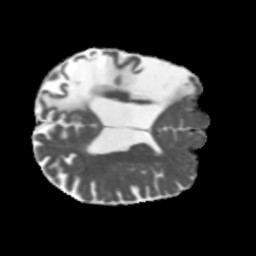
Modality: MD
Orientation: axial
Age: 71
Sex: male
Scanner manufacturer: siemens
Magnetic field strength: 3 T
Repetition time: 5.47 s
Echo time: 0.0854 s